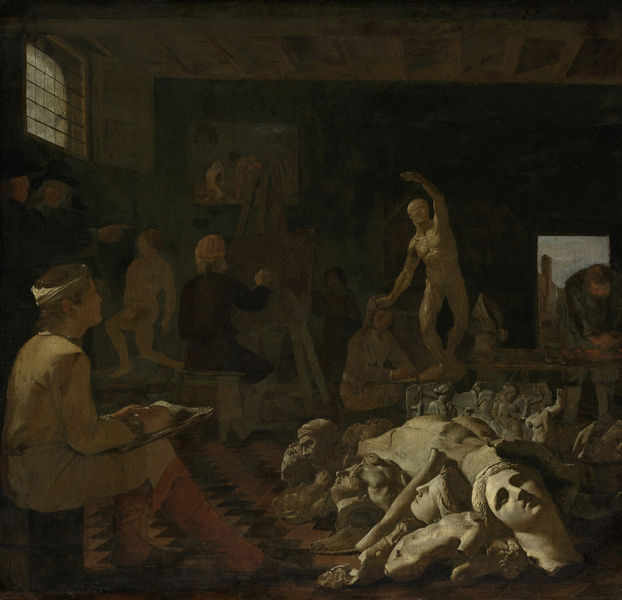
Titel: Een schildersatelier
Künstler: Michael Sweerts
Standort: Amsterdam
Institution: Rijksmuseum
Schlagwörter: akt, dunkel, gemälde, mann, nackt, weiß, fenster, köpfe, marmor, männer, raum, schwarz, skulptur, modell, atelier, maler, staffelei, zeigen, künstler, stiefel, kunst, statuen, gips, zeichner, atellier, römisch, bildhauer, archäologie, alter maler, atellie